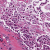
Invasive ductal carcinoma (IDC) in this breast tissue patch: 1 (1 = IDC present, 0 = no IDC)